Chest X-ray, PA view. Patient: 69 years old, sex F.
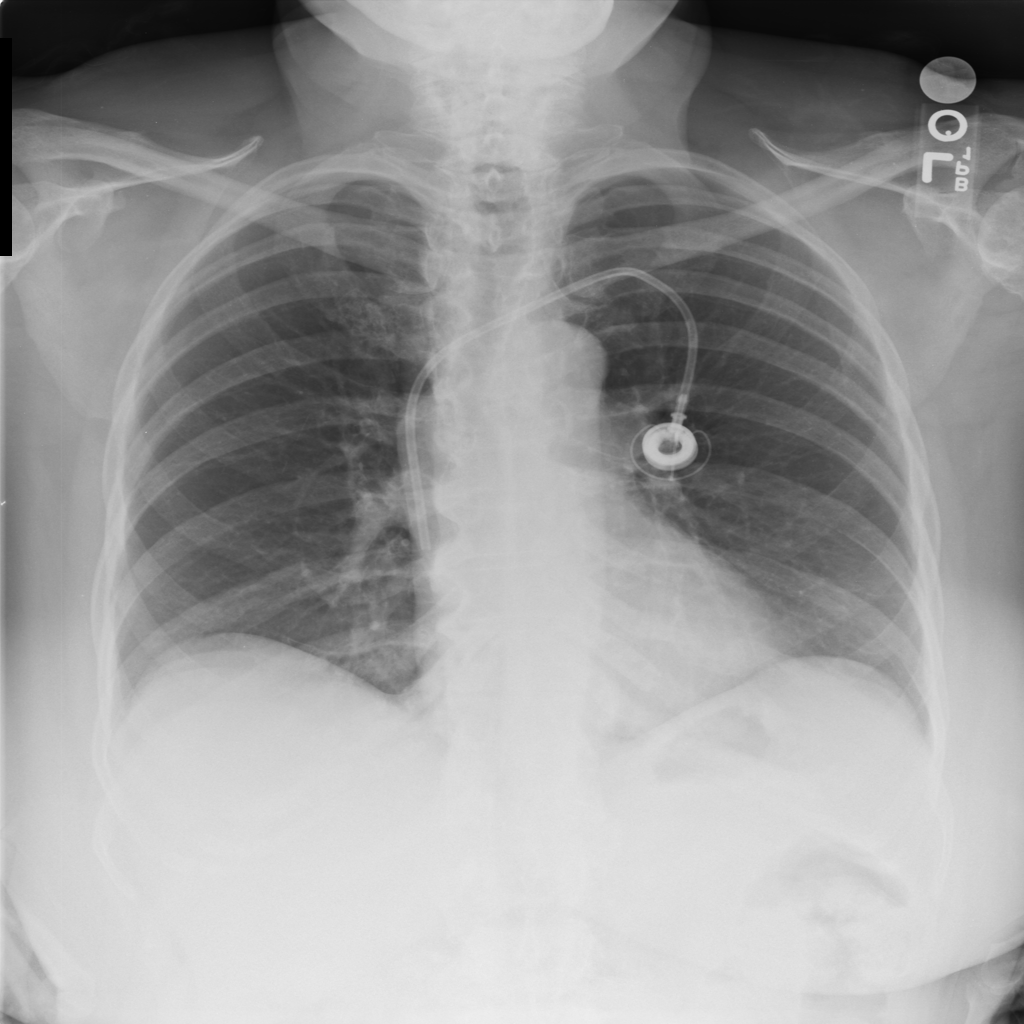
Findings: No Finding